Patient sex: M
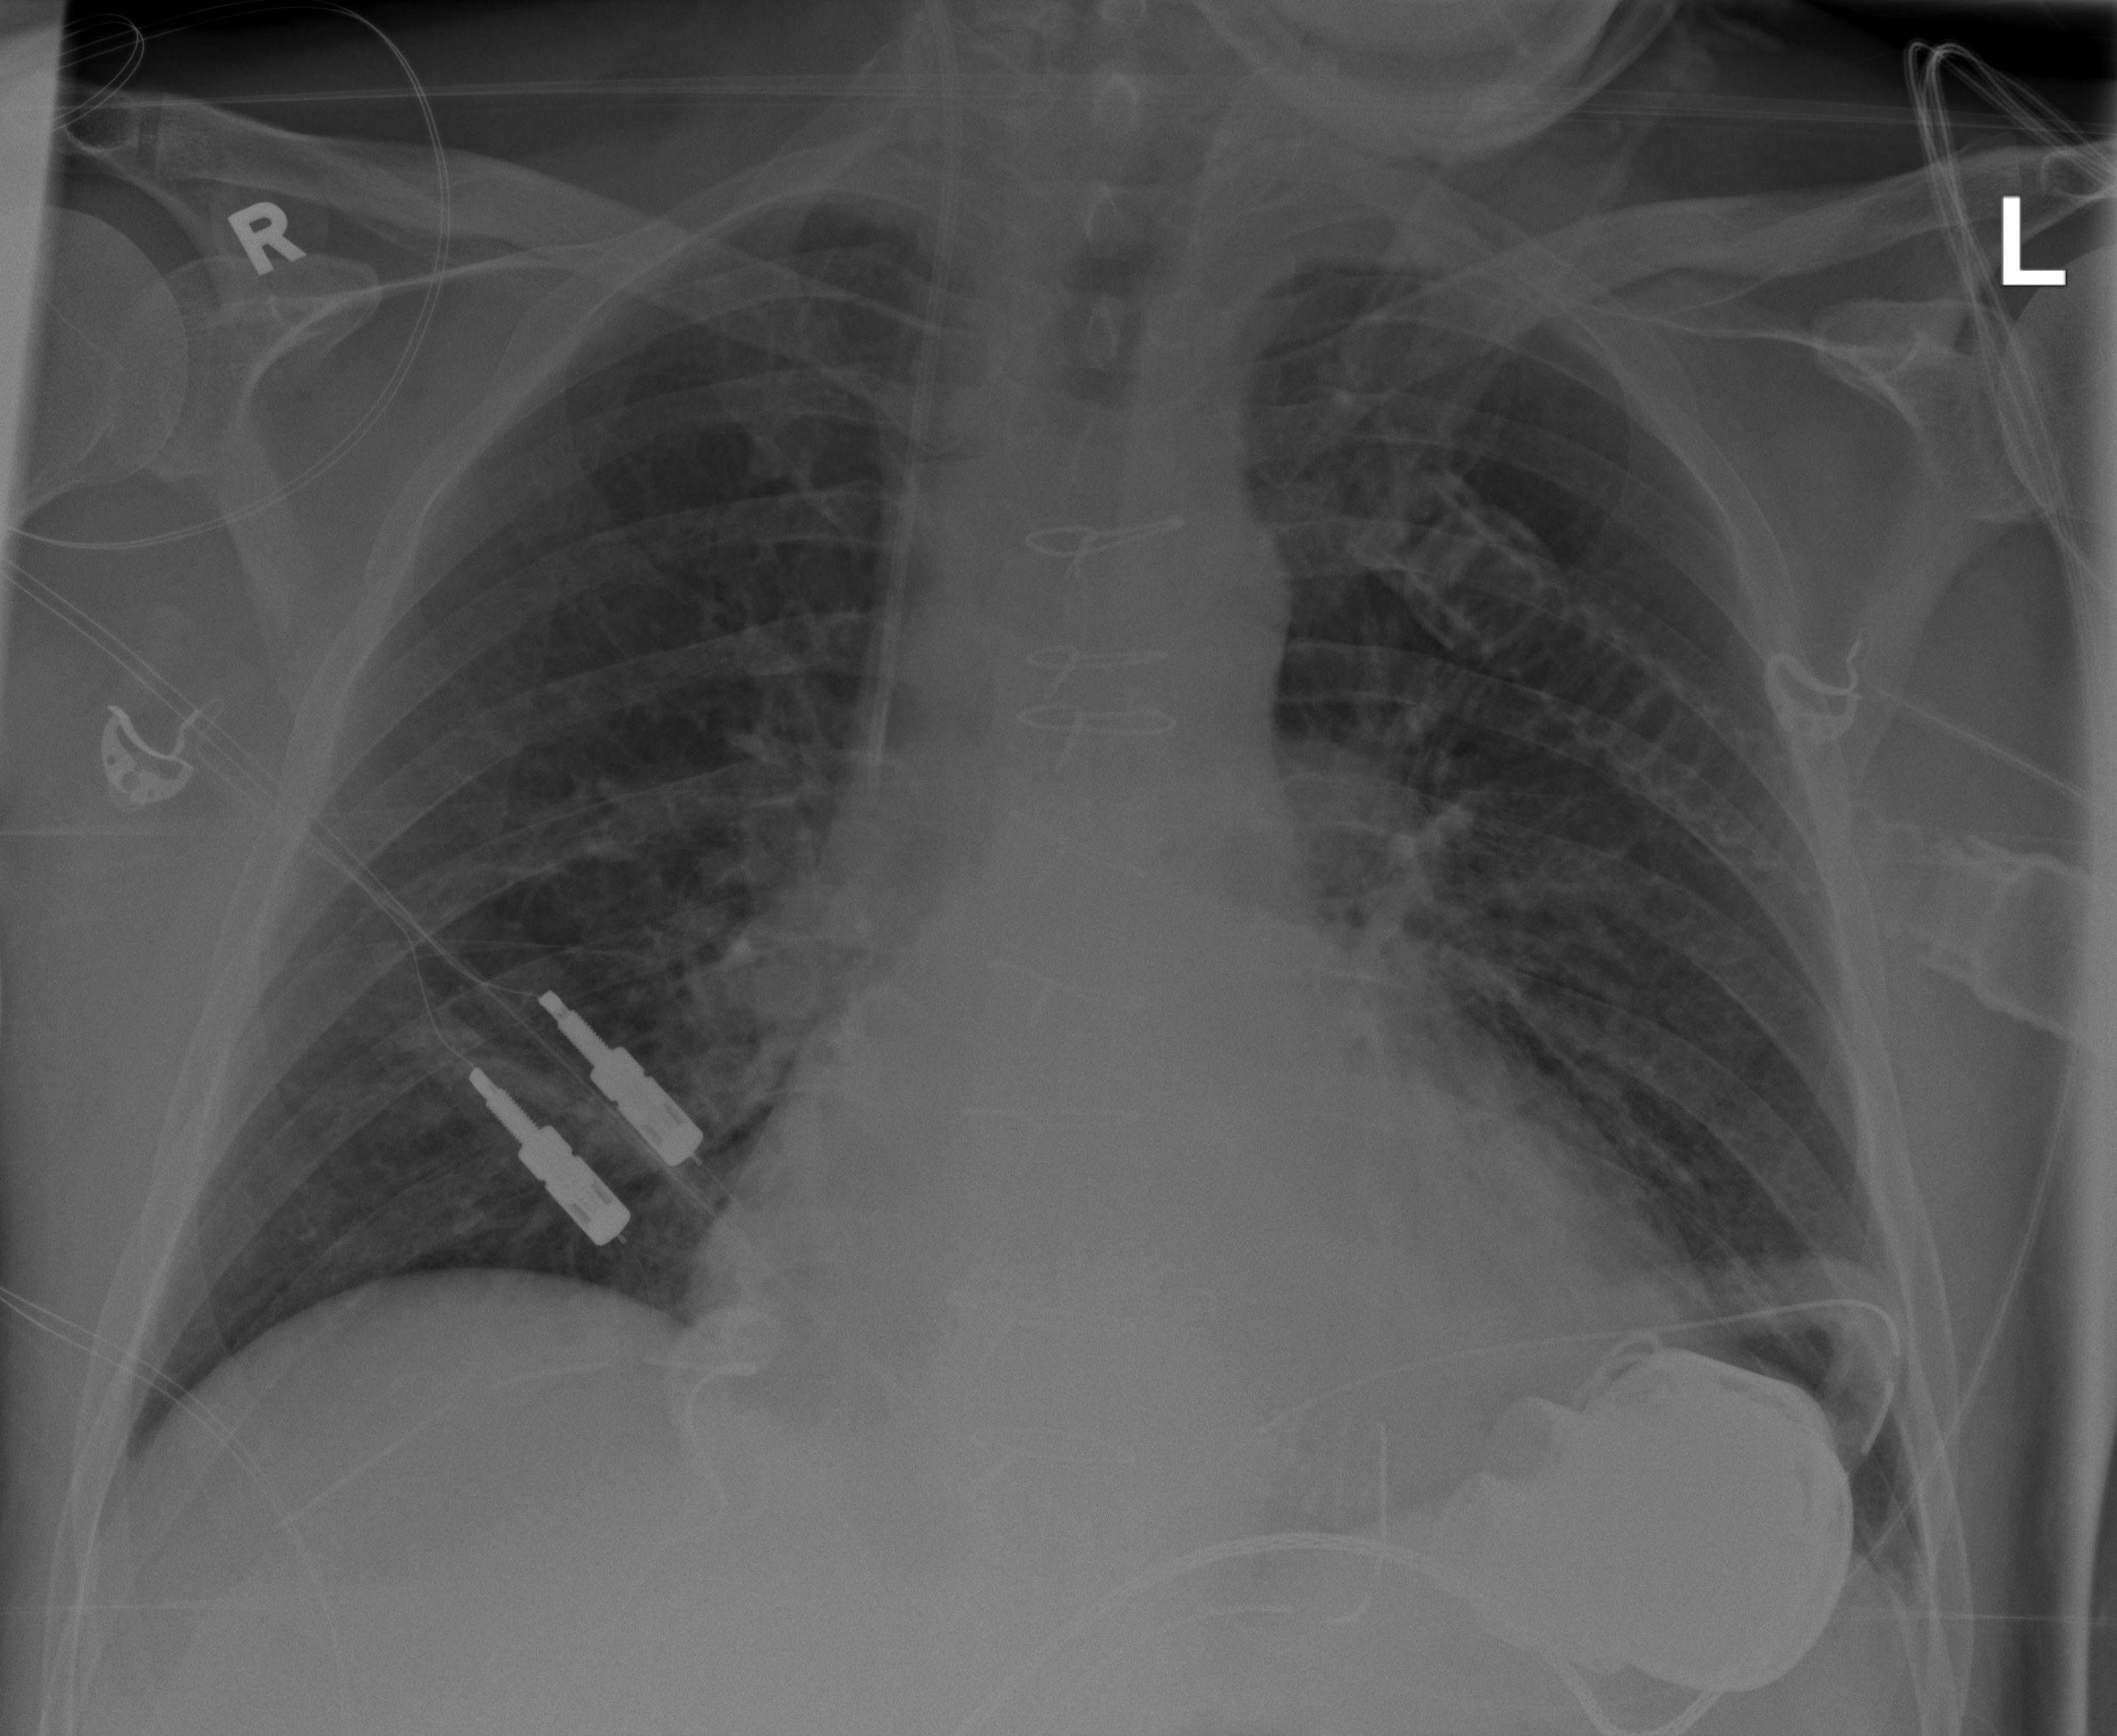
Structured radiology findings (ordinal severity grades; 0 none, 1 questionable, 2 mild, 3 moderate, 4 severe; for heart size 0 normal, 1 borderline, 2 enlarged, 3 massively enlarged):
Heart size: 2
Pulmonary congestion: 2
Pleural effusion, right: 0
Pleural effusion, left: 0
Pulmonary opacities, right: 0
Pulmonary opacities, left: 0
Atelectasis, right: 2
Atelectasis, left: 0